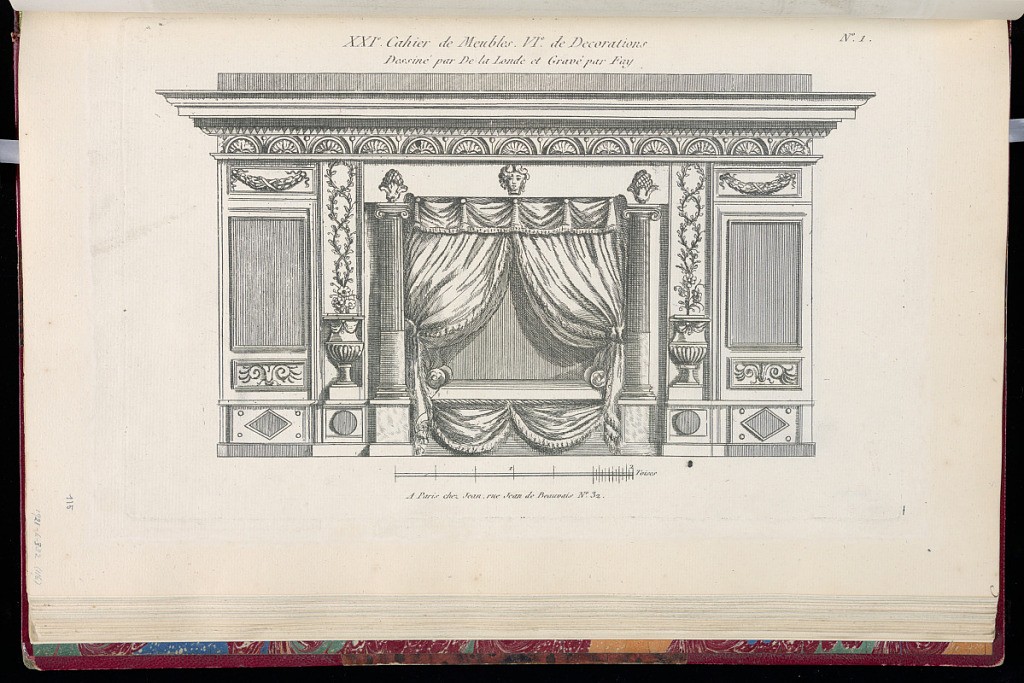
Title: Design of an Alcove
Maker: Richard de Lalonde, French, active 1780–96
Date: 1780-1789
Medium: Etching on off-white laid paper
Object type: Print
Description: Design for an alcove with a daybed set within. The wall is decorated with ornament motifs including branch guilloche, bound leaf garland, urns, and palmettes. The plate is numbered.